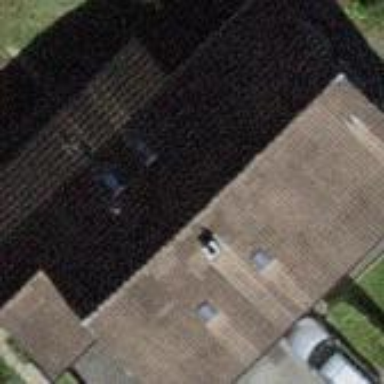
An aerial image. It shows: Building with tiled roof.